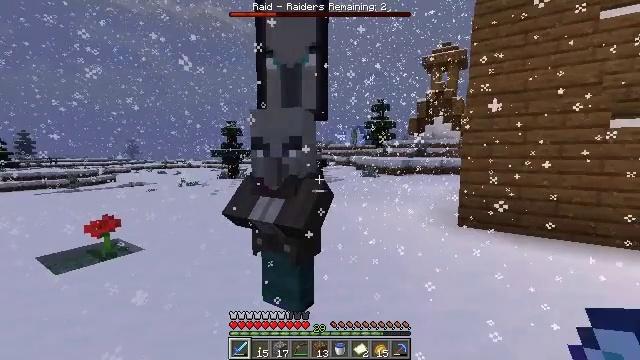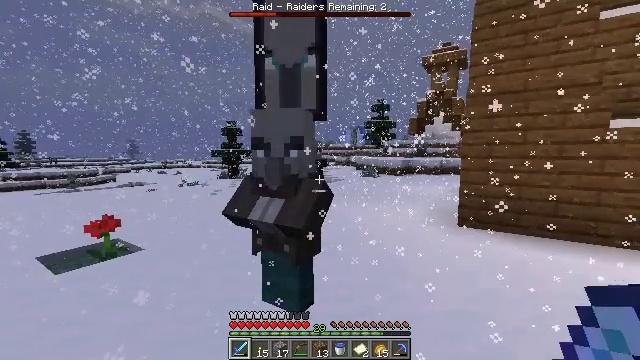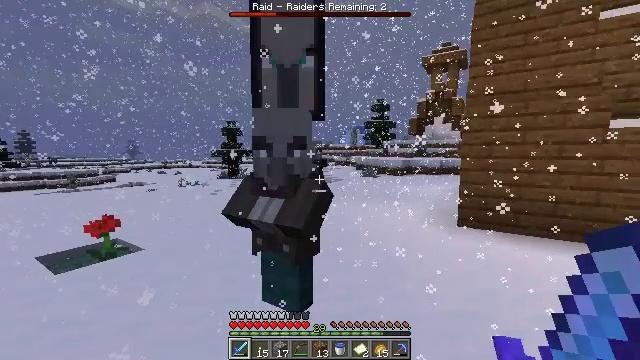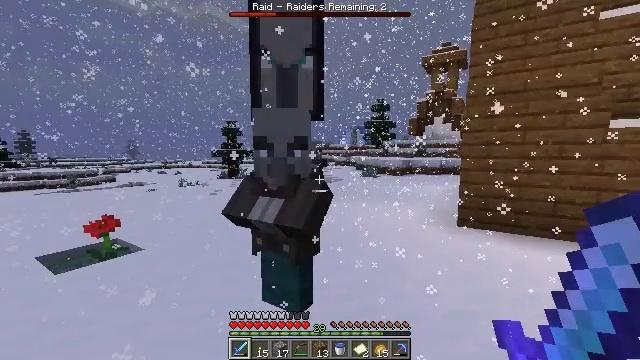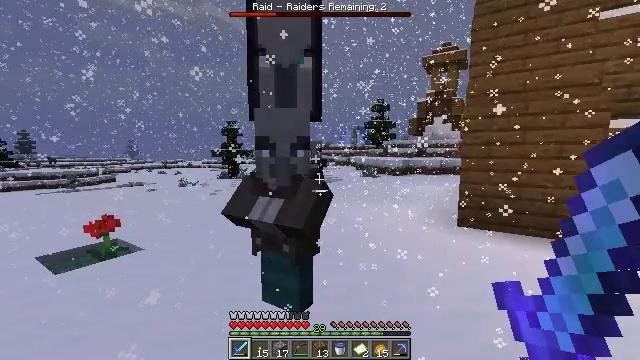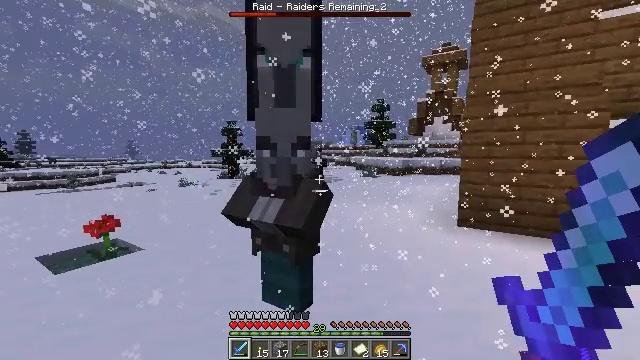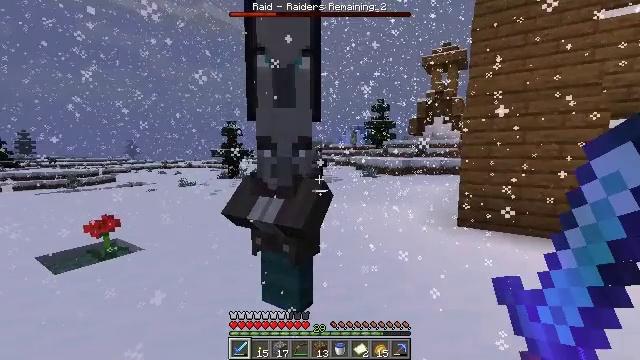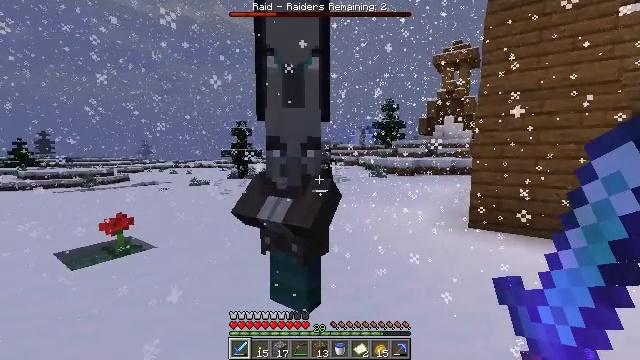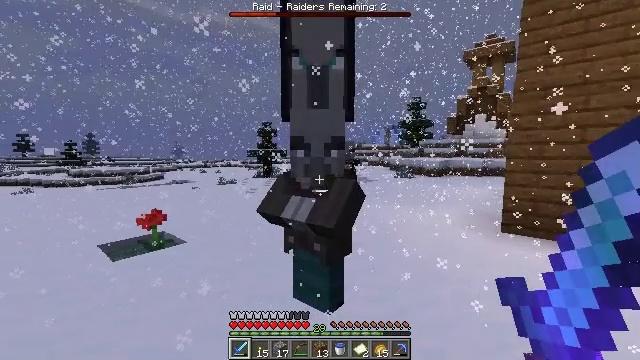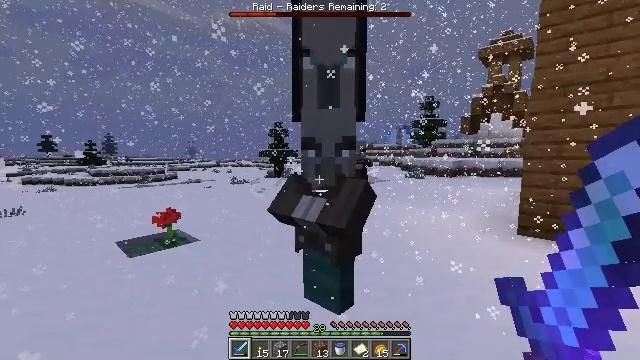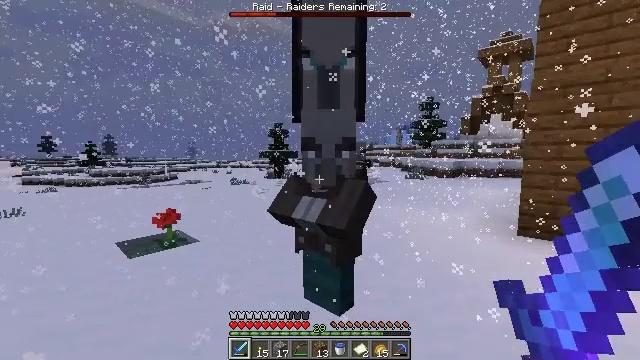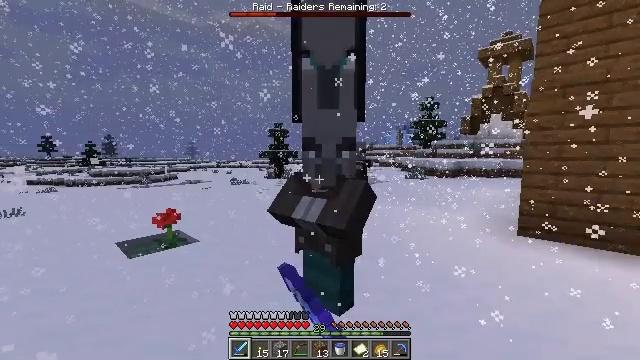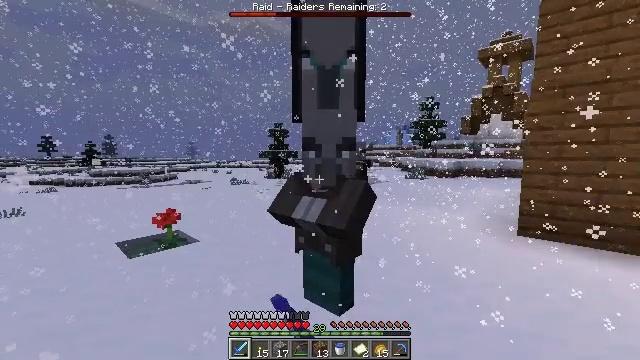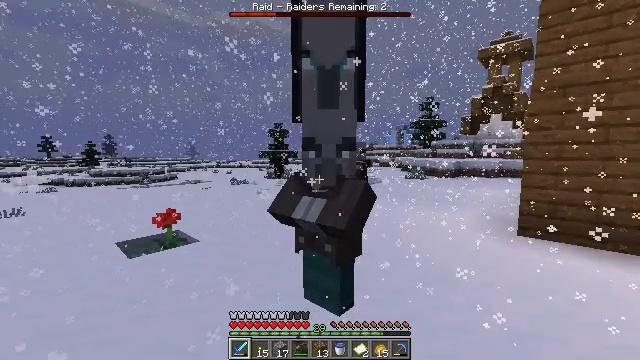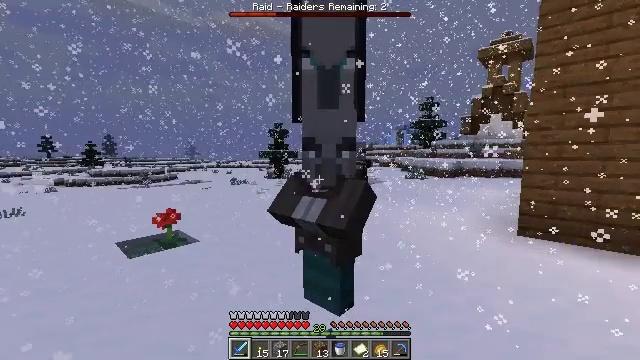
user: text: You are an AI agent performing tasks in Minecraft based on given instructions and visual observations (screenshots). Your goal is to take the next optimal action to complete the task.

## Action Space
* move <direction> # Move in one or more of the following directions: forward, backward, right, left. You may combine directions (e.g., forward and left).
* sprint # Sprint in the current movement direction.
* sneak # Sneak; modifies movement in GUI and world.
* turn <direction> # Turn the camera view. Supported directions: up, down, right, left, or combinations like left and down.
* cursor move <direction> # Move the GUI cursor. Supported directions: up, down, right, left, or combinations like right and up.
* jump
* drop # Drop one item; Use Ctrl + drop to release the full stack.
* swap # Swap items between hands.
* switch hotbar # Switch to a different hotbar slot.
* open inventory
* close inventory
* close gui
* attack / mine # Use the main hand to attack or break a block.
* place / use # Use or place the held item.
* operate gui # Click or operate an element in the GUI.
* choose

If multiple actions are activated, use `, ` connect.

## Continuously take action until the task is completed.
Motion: motion action
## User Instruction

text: Hunt the vindicator.
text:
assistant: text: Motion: no_op
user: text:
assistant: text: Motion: no_op
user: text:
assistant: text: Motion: no_op
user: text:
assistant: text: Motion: no_op
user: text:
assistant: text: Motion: no_op
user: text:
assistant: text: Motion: no_op
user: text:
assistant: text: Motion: turn left
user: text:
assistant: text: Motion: turn left
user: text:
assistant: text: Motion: turn left
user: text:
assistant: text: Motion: attack / mine
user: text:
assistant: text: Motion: attack / mine
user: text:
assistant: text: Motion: attack / mine
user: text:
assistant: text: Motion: no_op
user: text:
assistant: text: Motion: no_op
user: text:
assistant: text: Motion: no_op